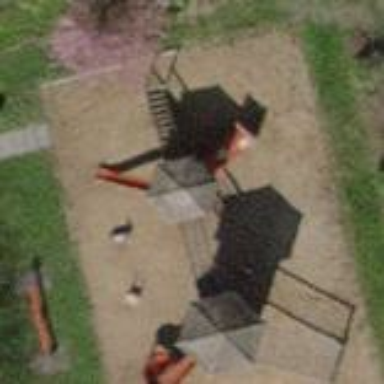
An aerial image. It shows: Playground area for leisure activities on the land.